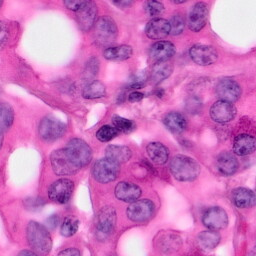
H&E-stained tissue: Pancreatic